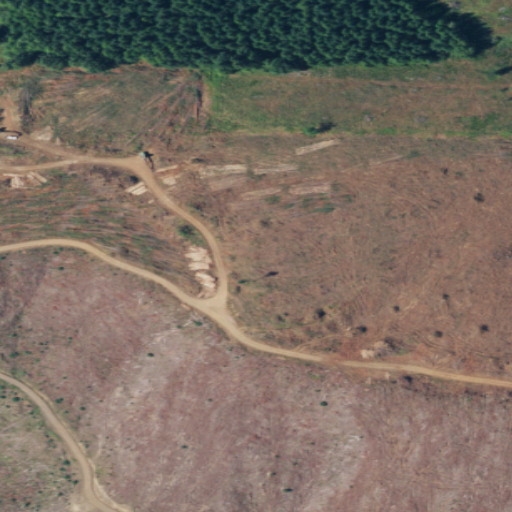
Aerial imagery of mountain in Washington named Buckhorn Hill containing grassland, evergreen forest, and shrub